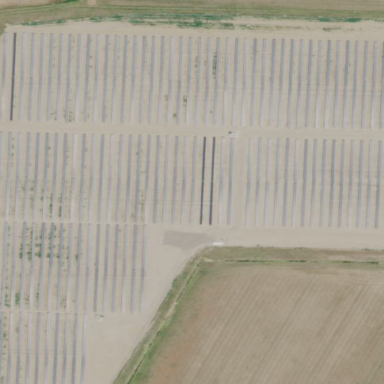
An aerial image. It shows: Solar power plant.